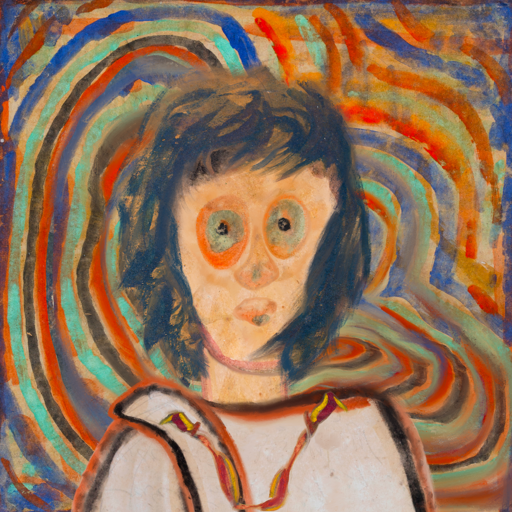
Background: Sisters, Head And Neck Front: Childish, Face Front: Childish, Bust: Roy_Bahadur, Hair Front: InTheSun, Head Accessory: Blank, Second Necklace: Gypsy_Mother_1, Necklace: Blank, Baby: Blank